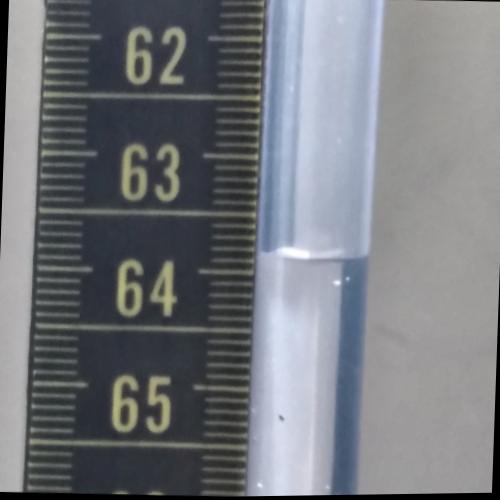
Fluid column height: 63.8 cm